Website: lowes
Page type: order-tracking
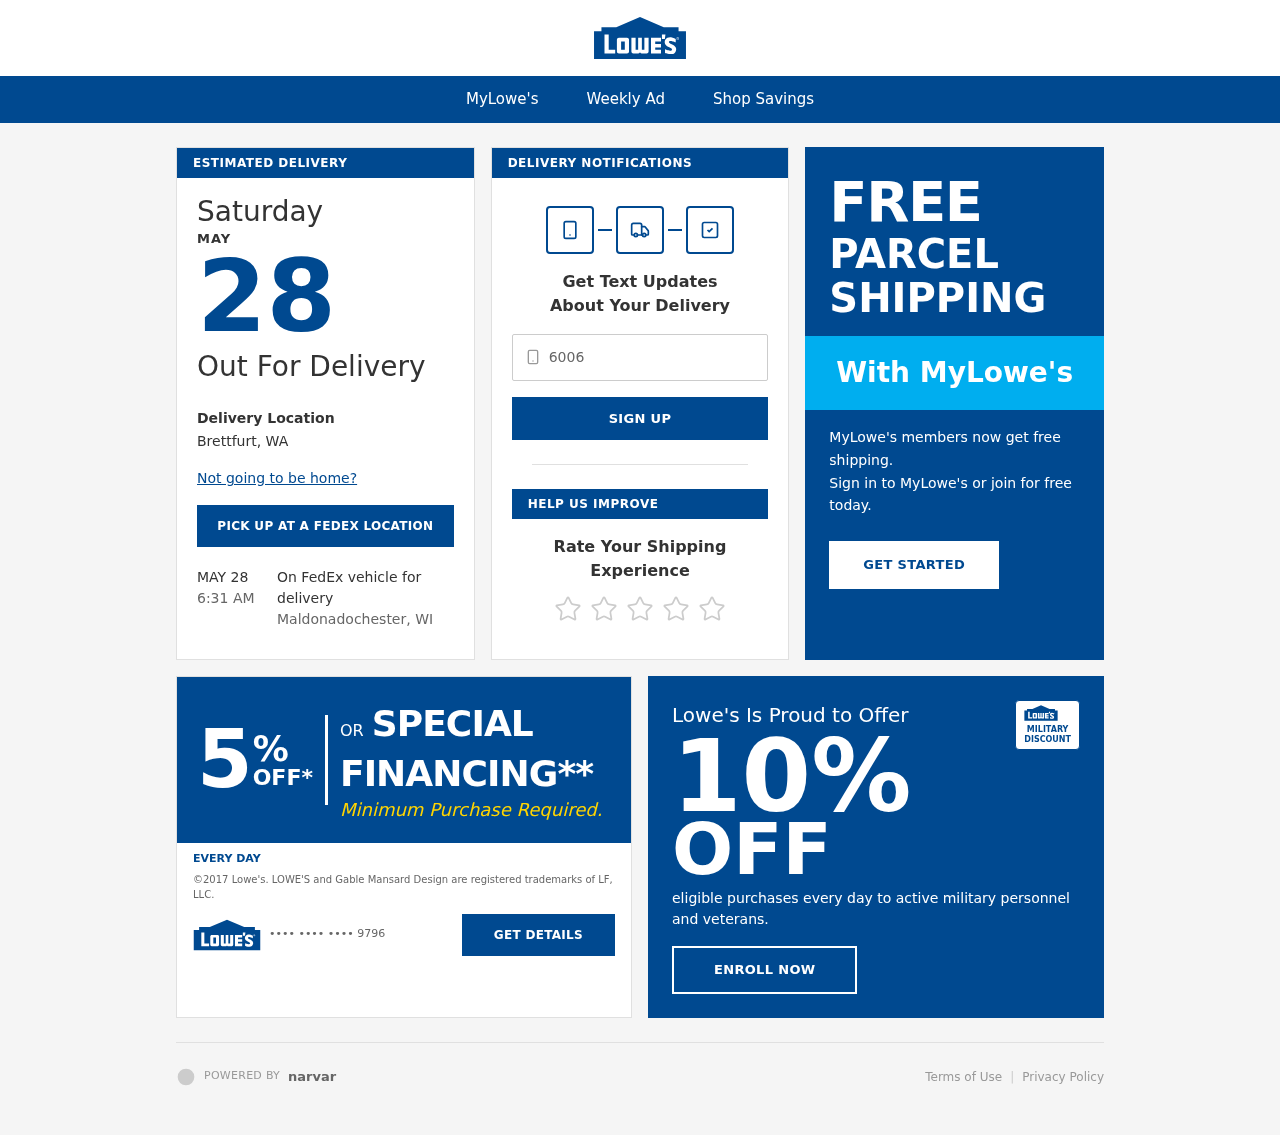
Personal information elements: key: PII_CARD_LAST4
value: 9796
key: PII_PHONE
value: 6006910312
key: PII_CITY_STATE
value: Brettfurt, WA
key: PII_CITY_STATE2
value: Maldonadochester, WI
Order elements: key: ORDER_DELIVERY_DATE
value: MAY
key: ORDER_DELIVERY_DATE
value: MAY 28
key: ORDER_DELIVERY_DATE
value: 6:31 AM
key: ORDER_DELIVERY_DATE
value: Saturday
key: ORDER_DELIVERY_DATE
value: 28